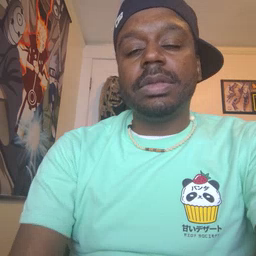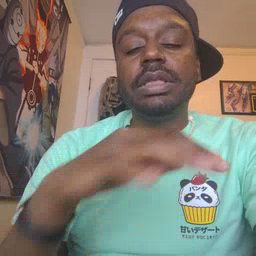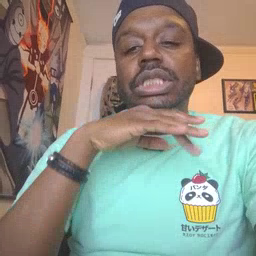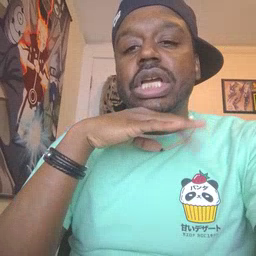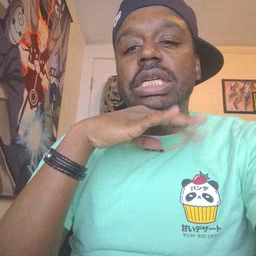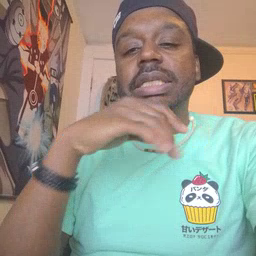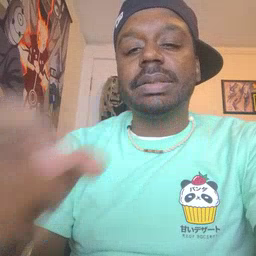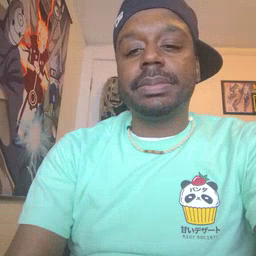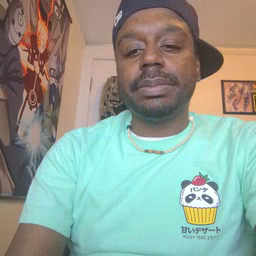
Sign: dirty